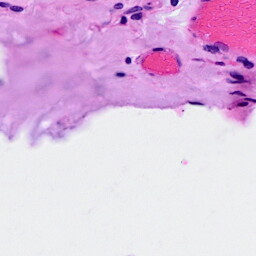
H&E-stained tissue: Breast